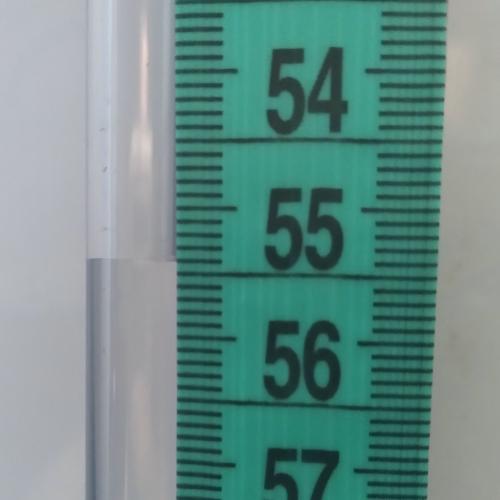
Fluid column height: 55.4 cm